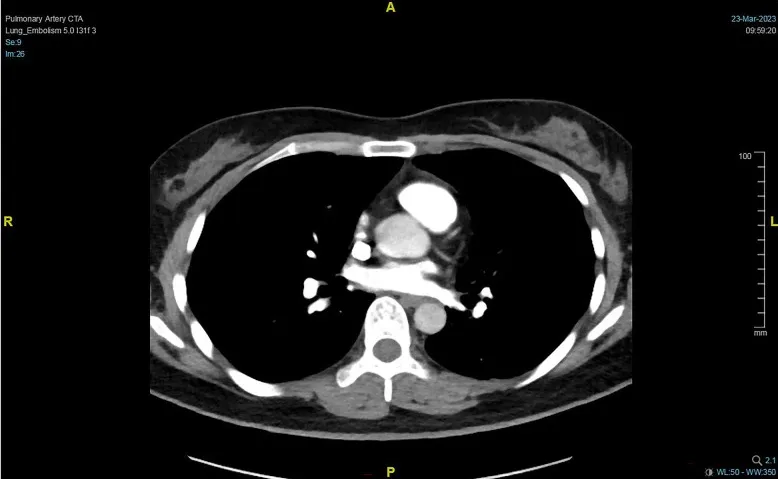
PTCA re-examination 7 months after discharge.
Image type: radiology (ct)